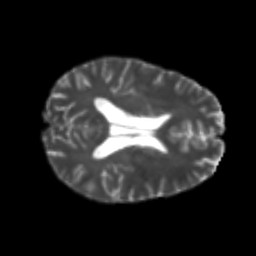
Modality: T2w
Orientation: axial
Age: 26
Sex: male
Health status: healthy
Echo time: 0.074 s